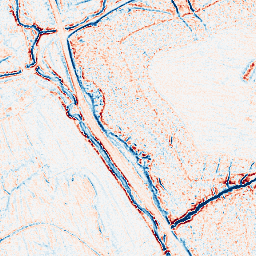
Category: edge_preserving
Decomposition family: anisotropic_diffusion
Decomposition parameters: iterations: 5
kappa: 100
gamma: 0.15
Upsampling method: bilinear
Upsampling parameters: scale: 8
Upsampling scale: 8